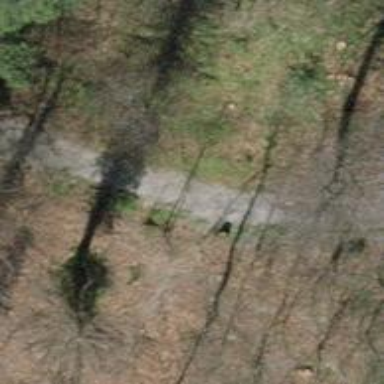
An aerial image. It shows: Footway with surface of fine gravel.